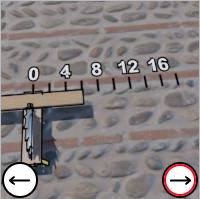
Task: length
Answer: 6
First scale value: 4.0